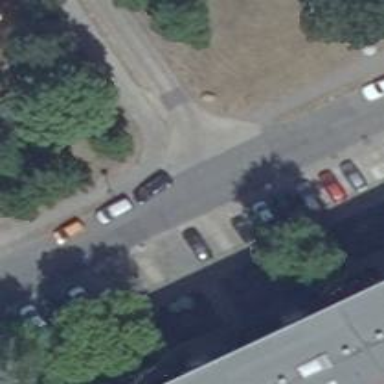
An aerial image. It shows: Residential road made of concrete plates.